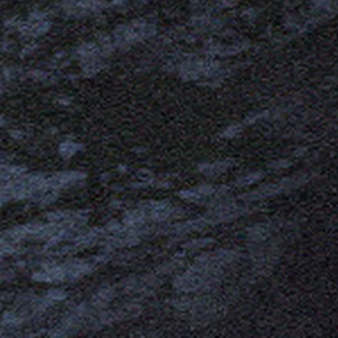
Label: other